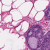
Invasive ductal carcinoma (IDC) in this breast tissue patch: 0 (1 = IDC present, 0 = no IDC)